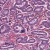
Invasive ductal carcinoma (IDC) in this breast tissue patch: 1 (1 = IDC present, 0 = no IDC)